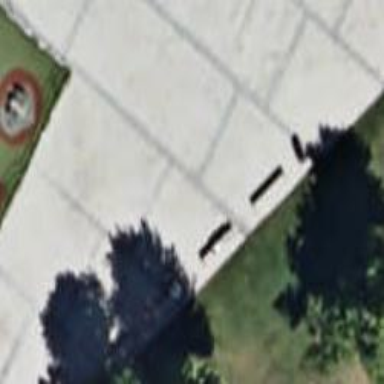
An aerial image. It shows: Light grey bench.